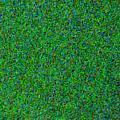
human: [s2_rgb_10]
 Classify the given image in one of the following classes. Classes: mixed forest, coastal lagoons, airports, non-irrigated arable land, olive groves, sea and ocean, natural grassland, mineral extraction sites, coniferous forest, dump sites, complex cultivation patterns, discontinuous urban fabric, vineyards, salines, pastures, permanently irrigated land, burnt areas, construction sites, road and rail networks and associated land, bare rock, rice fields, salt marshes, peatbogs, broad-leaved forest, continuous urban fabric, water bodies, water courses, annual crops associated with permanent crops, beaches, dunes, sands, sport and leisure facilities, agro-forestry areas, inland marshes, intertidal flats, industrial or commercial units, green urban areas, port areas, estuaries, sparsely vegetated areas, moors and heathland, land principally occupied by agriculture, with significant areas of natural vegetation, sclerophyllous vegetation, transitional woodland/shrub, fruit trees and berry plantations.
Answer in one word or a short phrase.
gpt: sea and ocean